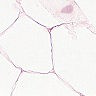
Metastatic tissue present: no